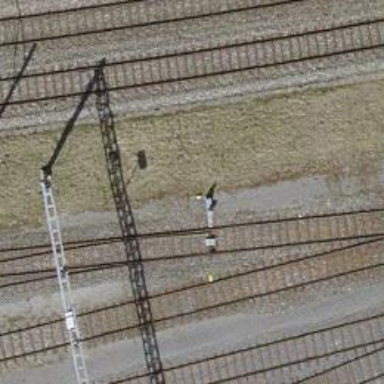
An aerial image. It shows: Railway switch.